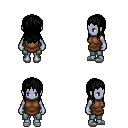
a pixel art fantasy rpg character, female body template, dark elf, purple skin, brown tunic, teal pants, black unkempt hairstyle, white slippers, four views (front, back, left, right), 2x2 character sprite sheet, small pixel art, hard edges, no anti-aliasing